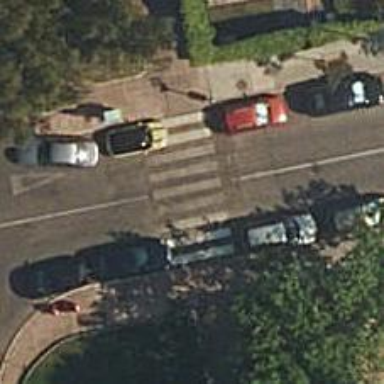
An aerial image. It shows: Zebra crossing on the road.